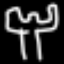
Label: fork